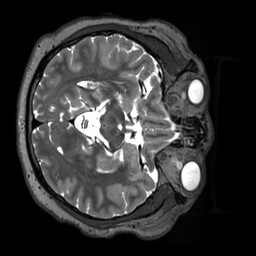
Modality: T2w
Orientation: axial
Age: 38
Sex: female
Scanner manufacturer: siemens
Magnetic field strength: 3 T
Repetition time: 3.2 s
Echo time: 0.412 s